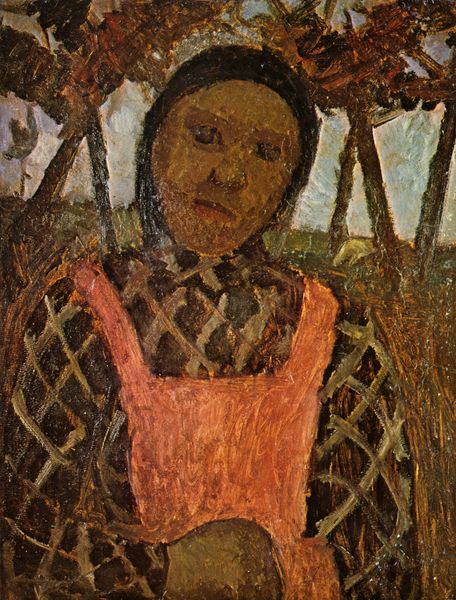
Titel: Bauernkind mit rosa Schürze
Künstler: Paula Modersohn-Becker
Institution: Privatsammlung
Schlagwörter: baum, blau, blätter, gemälde, hand, himmel, kopf, mann, bäume, grob, grün, impressionismus, ocker, braun, frau, hintergrund, kariert, kleid, mund, nase, orange, schwarz, stirn, weiss, ölbild, blick, rot, tuch, wiese, beige, expressionismus, haube, karo, malerei, muster, alt, alte, arme, augen, bluse, gesicht, kragen, stehen, bild, bildnis, hände, portrait, porträt, öl, feld, natur, stamm, wind, busch, gitter, pastos, land, auge, haare, halbfigur, pflanzen, lippen, rosa, wald, garten, erdig, schürze, bäuerin, garben, heu, modern, dorf, herbst, naiv, stämme, kopftuch, bauer, karos, quer, kunst, lachs, otto, raute, rauten, portät, bran, palmen, gegenlicht, netz, weise, gekreuzt, raster, latz, geischt, oil, storch, win, modersohn, bohnenstangen, painting, seltsam, woman, bauerin, landfrau, bauernfrau, kopftusch, modersohn becker, becker, paula, roange, paula modersohn becker, mendelsohn, kalte jahreszeit, moderson becker, ortrait, erdigt, bäuserin, landrau, nase plmen, dwind, aufge, mendelsohn-becker